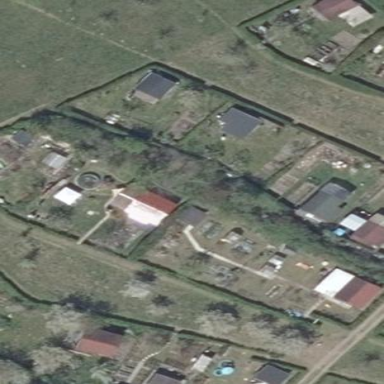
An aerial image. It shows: Plot within allotments.